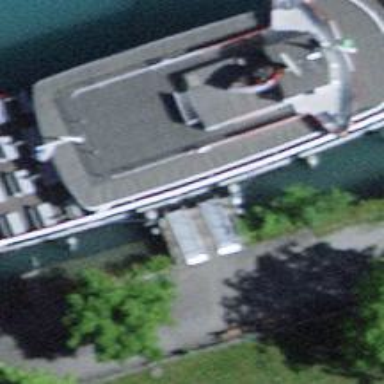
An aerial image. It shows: Ferry terminal.